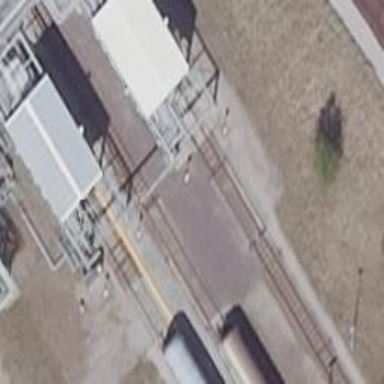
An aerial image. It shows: Railway yard in service.